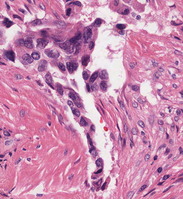
Tumor epithelial tissue: yes
Tumor-associated stroma tissue: yes
Normal tissue: no